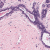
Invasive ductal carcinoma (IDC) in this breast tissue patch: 0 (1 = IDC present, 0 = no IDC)